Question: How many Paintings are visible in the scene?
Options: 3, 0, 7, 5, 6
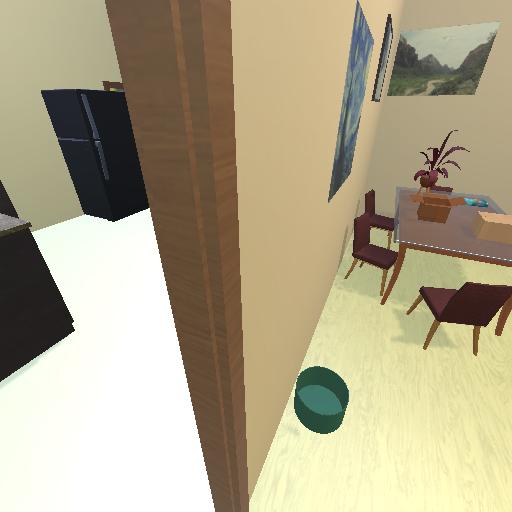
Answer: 3